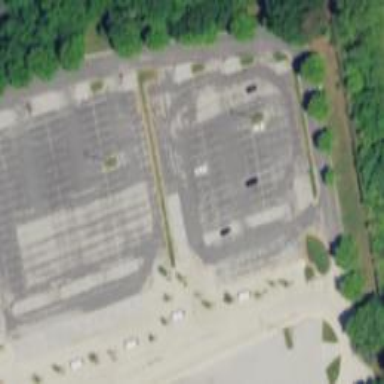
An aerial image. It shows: Parking space.